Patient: sex M, age 49
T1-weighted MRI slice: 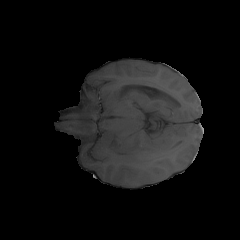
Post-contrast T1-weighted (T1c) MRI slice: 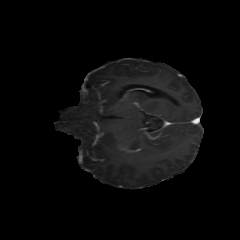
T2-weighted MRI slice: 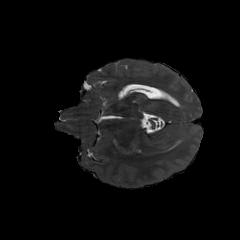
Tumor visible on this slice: no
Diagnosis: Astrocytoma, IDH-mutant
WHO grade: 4